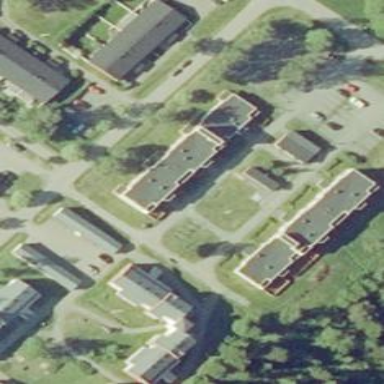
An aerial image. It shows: Residential building.